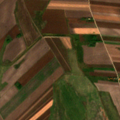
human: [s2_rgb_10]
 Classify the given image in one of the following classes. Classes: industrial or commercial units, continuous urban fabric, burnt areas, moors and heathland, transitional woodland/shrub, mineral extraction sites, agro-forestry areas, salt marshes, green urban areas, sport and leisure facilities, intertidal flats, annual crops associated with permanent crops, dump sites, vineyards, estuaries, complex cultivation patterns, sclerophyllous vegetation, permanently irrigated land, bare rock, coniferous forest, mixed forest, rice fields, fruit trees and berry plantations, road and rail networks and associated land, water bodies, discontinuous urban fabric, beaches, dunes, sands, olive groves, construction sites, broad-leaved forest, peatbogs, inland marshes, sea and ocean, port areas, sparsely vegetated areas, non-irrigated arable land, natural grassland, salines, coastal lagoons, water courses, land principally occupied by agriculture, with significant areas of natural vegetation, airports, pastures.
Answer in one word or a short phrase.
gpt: non-irrigated arable land, pastures